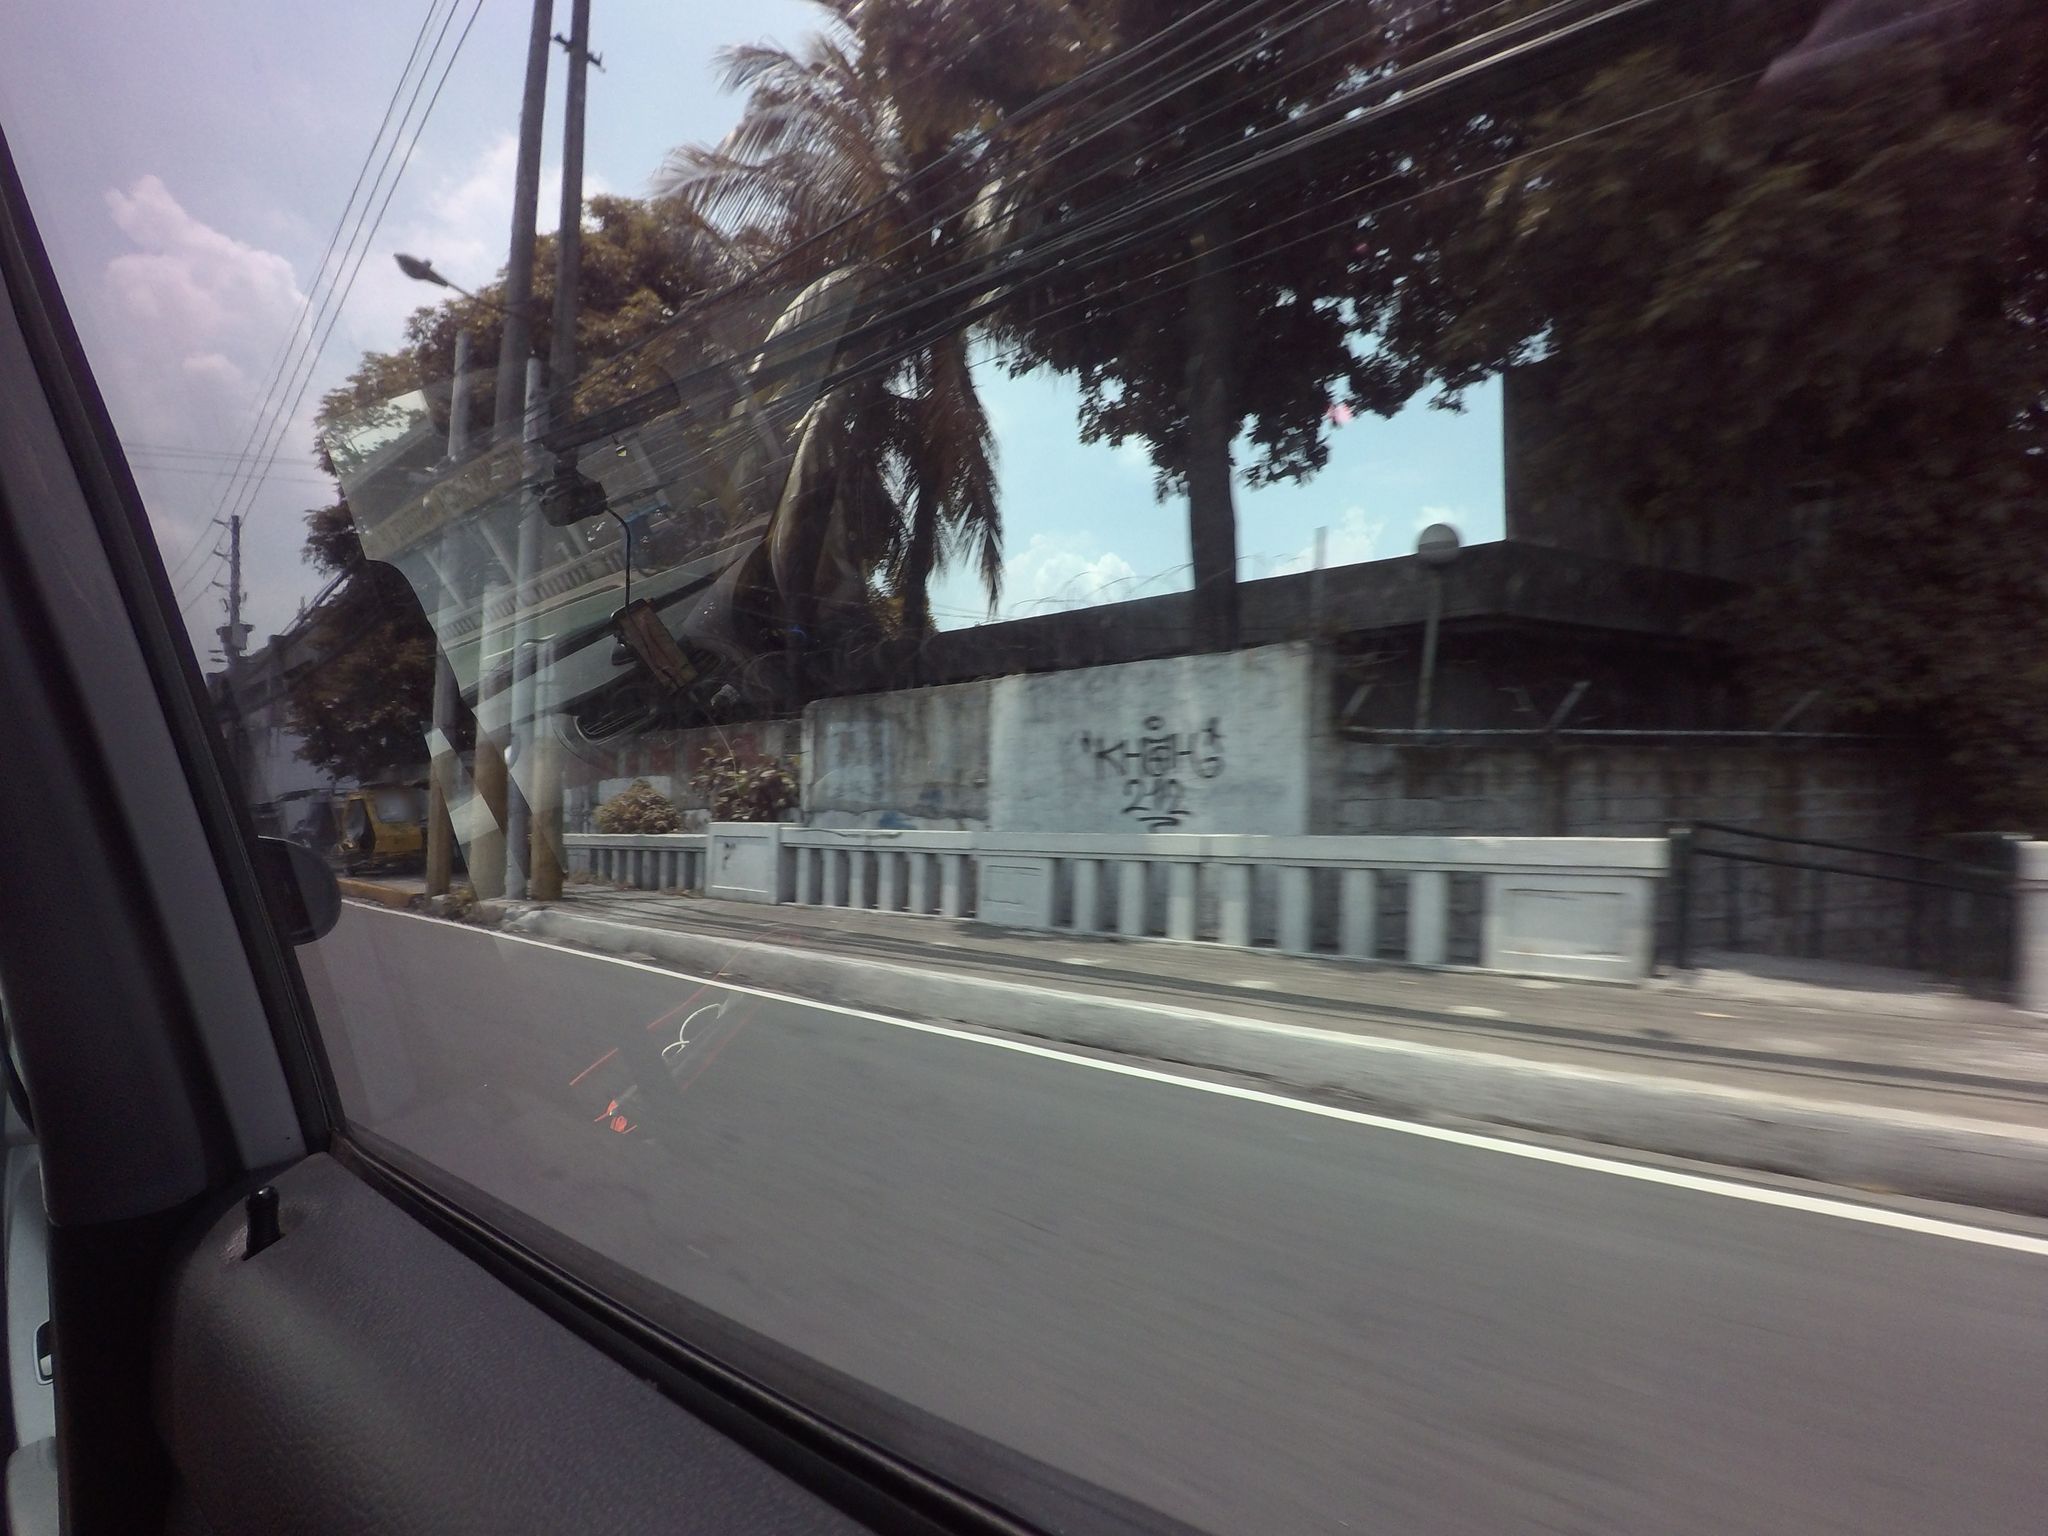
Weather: clear
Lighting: day
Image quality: slightly poor
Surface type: driving surface
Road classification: pedestrian, steps
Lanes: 2
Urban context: urban centre
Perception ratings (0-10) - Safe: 4.51, Lively: 6.21, Beautiful: 1.24, Boring: 5.65, Depressing: 5.94, Wealthy: 2.1